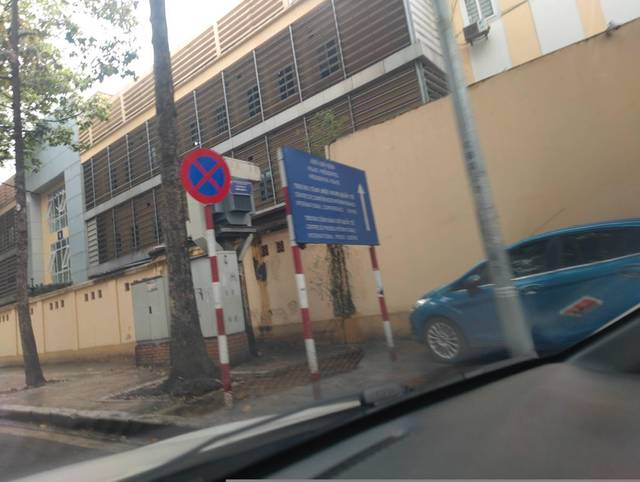
Region: Vietnam
Coordinates: 21.031, 105.834